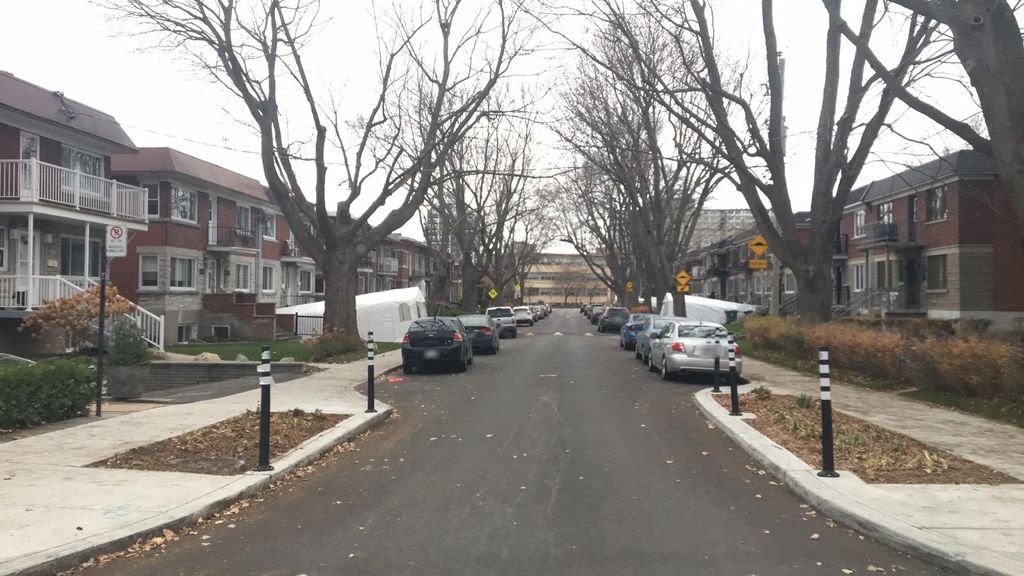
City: montreal